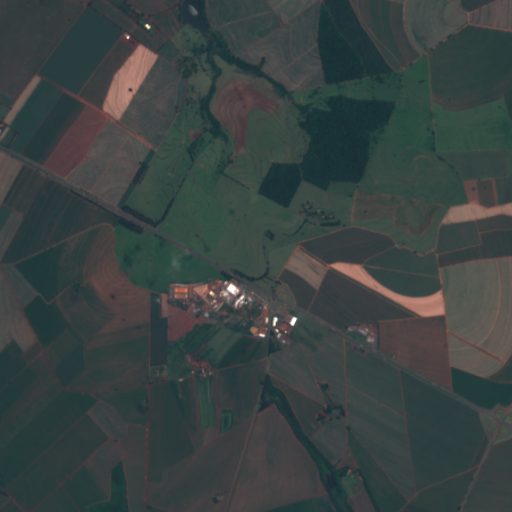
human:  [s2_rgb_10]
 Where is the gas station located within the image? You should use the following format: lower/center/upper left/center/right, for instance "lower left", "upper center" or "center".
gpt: The gas station is located in the lower right of the image.
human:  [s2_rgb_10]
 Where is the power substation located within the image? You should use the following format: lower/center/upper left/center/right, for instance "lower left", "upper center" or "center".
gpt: The power substation is located in the center of the image.
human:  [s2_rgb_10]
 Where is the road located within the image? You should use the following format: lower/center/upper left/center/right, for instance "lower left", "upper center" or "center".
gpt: There is no road in the image.